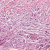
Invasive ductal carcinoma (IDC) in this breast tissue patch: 1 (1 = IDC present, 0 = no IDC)